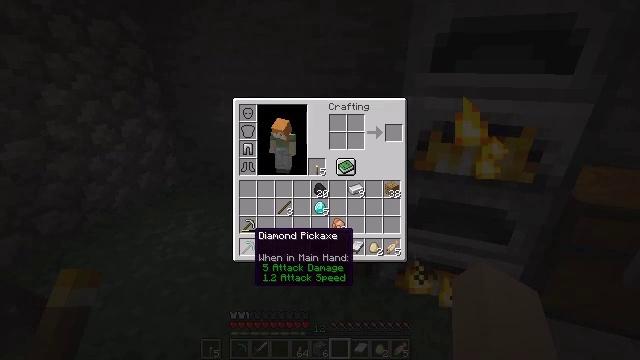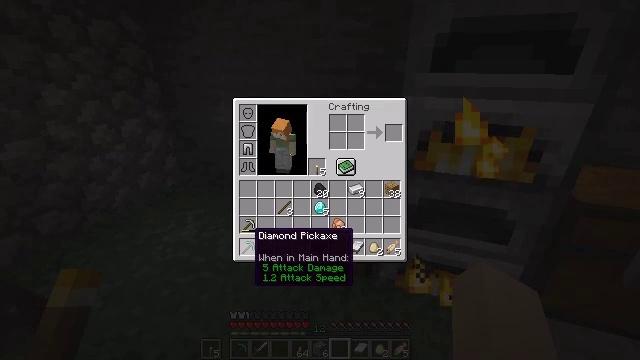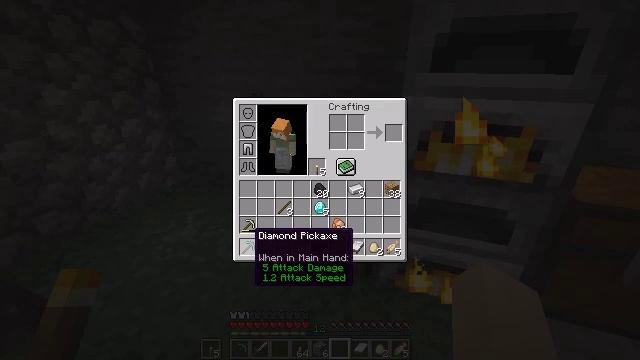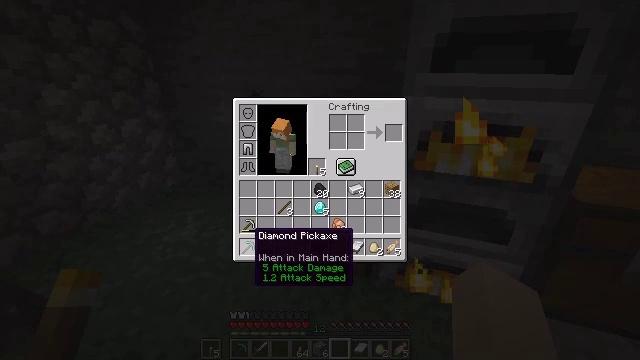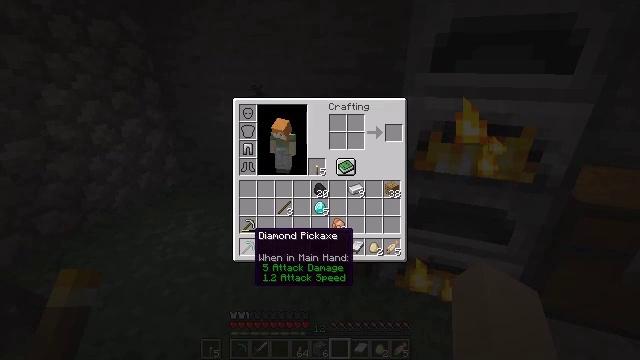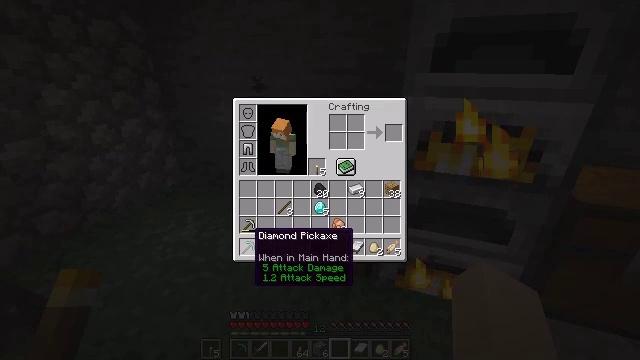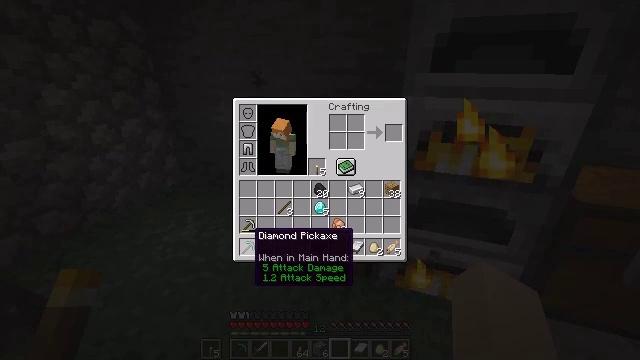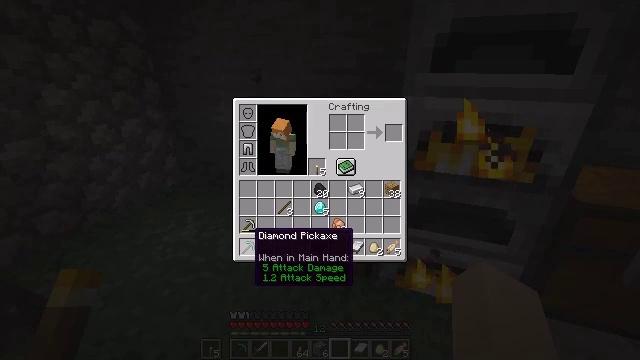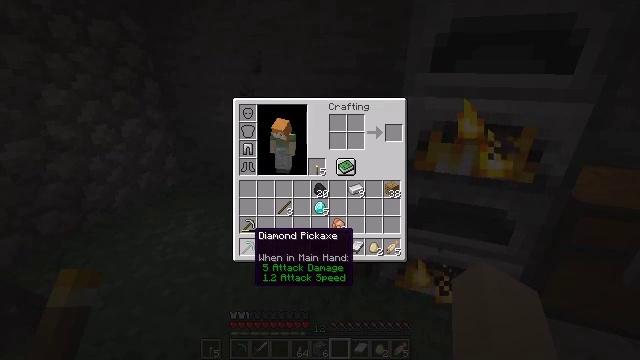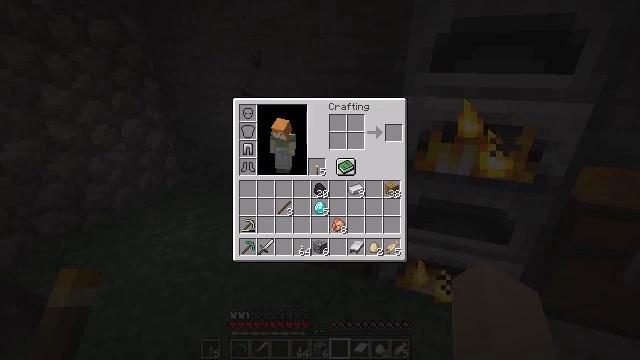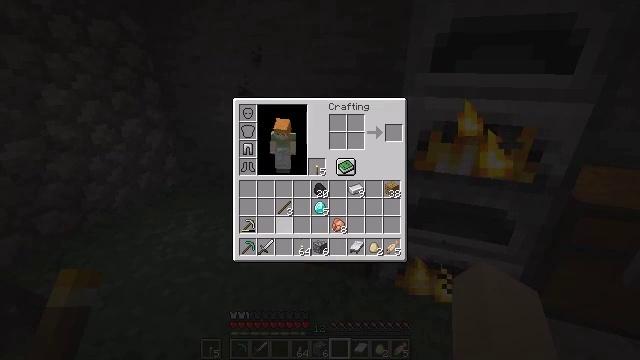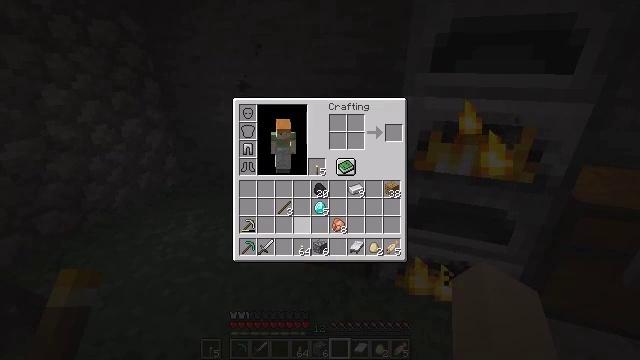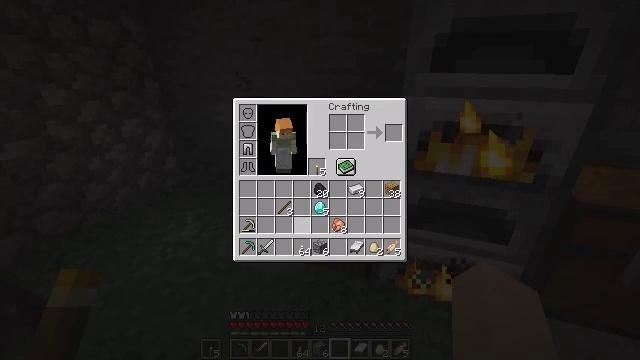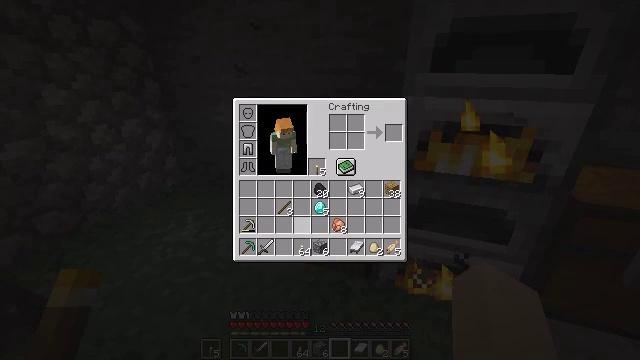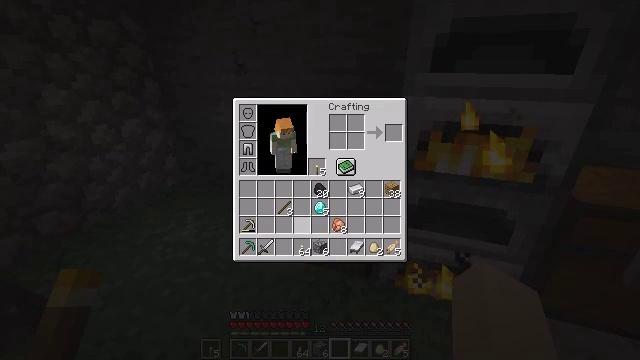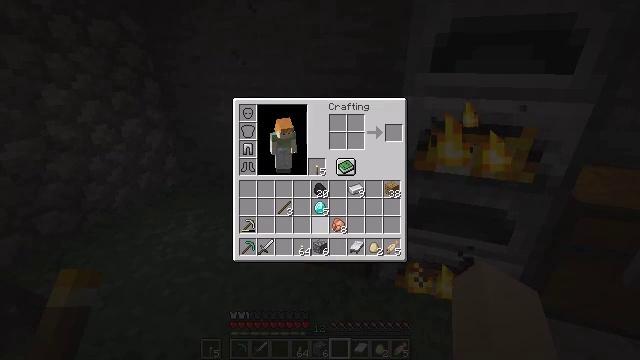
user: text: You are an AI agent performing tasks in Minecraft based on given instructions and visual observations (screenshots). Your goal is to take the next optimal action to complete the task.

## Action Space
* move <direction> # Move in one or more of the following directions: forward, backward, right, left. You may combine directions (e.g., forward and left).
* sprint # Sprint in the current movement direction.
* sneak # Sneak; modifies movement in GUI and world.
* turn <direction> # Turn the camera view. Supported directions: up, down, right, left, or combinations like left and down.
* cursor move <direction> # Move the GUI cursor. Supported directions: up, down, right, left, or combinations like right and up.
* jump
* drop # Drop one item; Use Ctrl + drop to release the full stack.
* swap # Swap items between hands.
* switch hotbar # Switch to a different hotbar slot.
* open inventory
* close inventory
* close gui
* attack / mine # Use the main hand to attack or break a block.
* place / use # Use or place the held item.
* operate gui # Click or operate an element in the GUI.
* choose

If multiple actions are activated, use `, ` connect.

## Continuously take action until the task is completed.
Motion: motion action
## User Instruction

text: Put diamonds in the crafting grid to make a diamond helmet.
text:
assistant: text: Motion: no_op
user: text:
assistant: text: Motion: no_op
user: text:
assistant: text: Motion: no_op
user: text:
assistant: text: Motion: no_op
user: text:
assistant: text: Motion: no_op
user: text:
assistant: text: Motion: no_op
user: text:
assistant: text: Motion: no_op
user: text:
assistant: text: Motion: no_op
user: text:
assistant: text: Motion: cursor move right and up
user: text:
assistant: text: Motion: cursor move right and up
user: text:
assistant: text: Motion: cursor move right
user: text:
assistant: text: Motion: cursor move right
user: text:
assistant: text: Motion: no_op
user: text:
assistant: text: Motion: no_op
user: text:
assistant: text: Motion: cursor move right
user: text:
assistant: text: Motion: cursor move right
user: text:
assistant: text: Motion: cursor move right
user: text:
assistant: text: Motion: no_op
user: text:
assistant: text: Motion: no_op
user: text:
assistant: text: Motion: no_op
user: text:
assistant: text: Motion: no_op
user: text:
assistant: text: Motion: no_op
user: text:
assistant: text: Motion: no_op
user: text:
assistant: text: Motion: cursor move left
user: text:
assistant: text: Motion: cursor move left
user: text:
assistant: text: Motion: no_op
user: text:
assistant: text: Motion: no_op
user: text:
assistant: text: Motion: no_op
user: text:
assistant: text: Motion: no_op
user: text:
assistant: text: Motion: no_op